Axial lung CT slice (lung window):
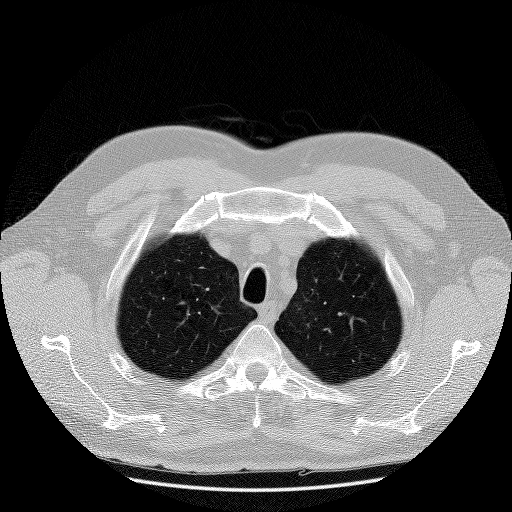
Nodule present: no